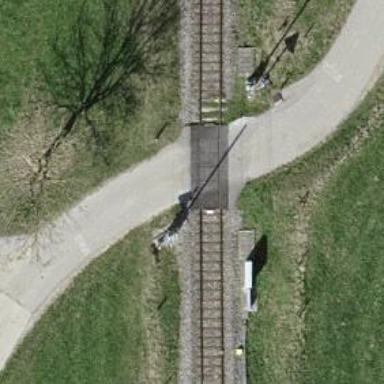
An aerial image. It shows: Railway level crossing.